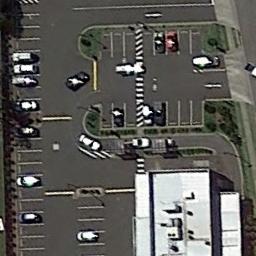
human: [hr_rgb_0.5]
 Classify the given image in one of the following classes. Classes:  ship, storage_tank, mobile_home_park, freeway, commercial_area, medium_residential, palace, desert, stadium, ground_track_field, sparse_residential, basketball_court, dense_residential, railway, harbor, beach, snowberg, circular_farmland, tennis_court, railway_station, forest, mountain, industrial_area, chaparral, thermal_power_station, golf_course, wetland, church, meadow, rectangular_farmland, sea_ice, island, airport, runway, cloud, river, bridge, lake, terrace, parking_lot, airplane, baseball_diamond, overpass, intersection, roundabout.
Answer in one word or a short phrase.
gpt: parking_lot